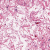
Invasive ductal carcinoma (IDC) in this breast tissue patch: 0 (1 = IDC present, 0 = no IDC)